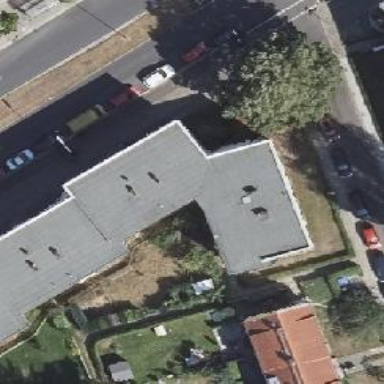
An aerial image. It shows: Apartment building with flat roof.